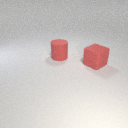
large red rubber cylinder behind large red rubber cube